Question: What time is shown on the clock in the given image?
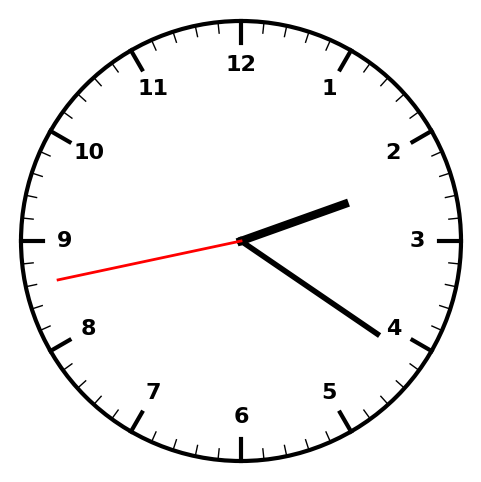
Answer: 02:20:43